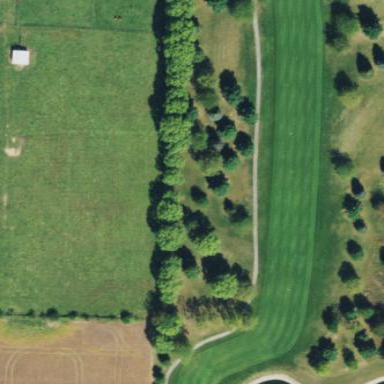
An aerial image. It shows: Golf fairway in the image.